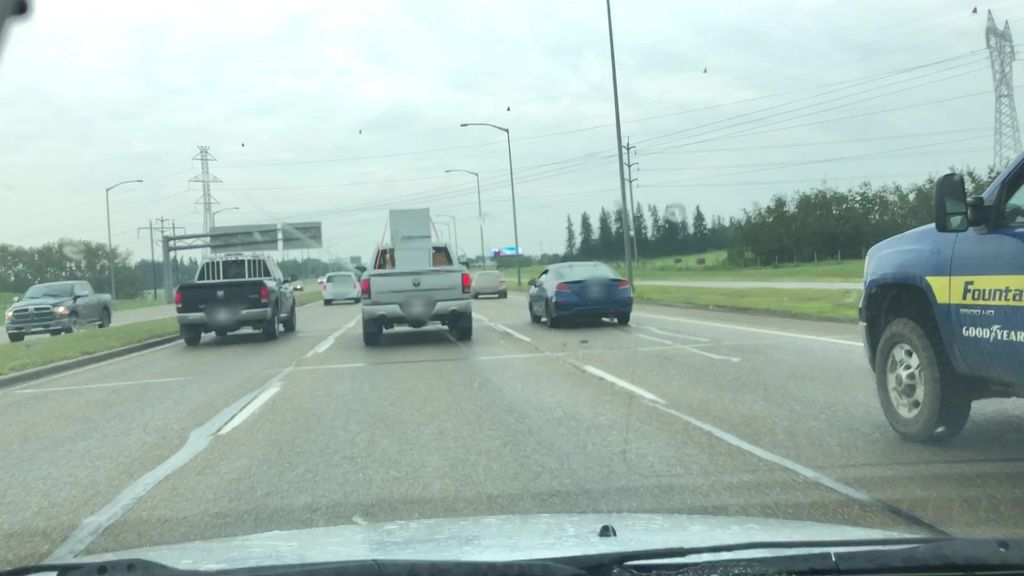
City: edmonton